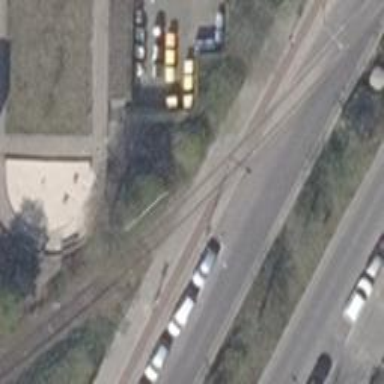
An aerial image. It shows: Railway crossing with traffic signals.